Question: How can we draw line and button in XAML as below image, Button content will bind to mvvm , I have added below code but not sure how can I add button with L
'''
<Line Grid.Column="0"
HorizontalAlignment="Left"
Stretch="Fill"
Stroke="{StaticResource BrandingBrush}"
StrokeThickness="2"
X1="0"
X2="0"
Y1="0"
Y2="1" />
'''

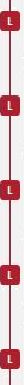
Answer: This would draw a Line and Buttons as the Image:
'''
<Grid>
<Grid.ColumnDefinitions>
<ColumnDefinition Width="30px"/>
<ColumnDefinition/>
</Grid.ColumnDefinitions>
<Line Grid.Column="0"
HorizontalAlignment="Left"
Stretch="Fill"
Stroke="DarkRed"
Margin="14,0"
StrokeThickness="2"
X1="0"
X2="0"
Y1="0"
Y2="1" />
<StackPanel>
<Button Width="20px" Height="20px" Margin="0,20" Content="L" Background="DarkRed" Foreground="White"/>
<Button Width="20px" Height="20px" Margin="0,20" Content="L" Background="DarkRed" Foreground="White"/>
<Button Width="20px" Height="20px" Margin="0,20" Content="L" Background="DarkRed" Foreground="White"/>
<Button Width="20px" Height="20px" Margin="0,20" Content="L" Background="DarkRed" Foreground="White"/>
<Button Width="20px" Height="20px" Margin="0,20" Content="L" Background="DarkRed" Foreground="White"/>
</StackPanel>
</Grid>
'''